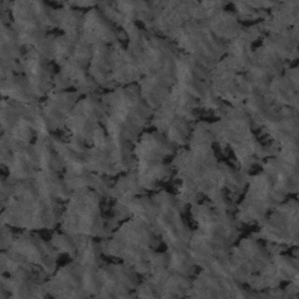
Label: frost